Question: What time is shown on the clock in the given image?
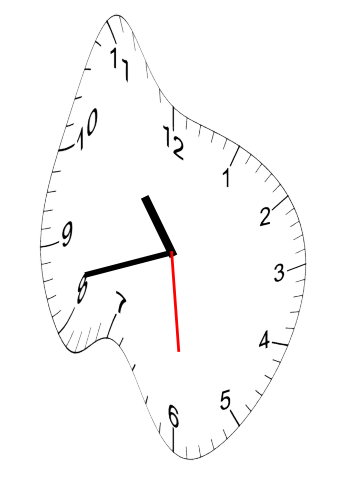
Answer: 10:42:29